Field crop: maize
Growth stage: 2
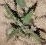
Species: atriplex